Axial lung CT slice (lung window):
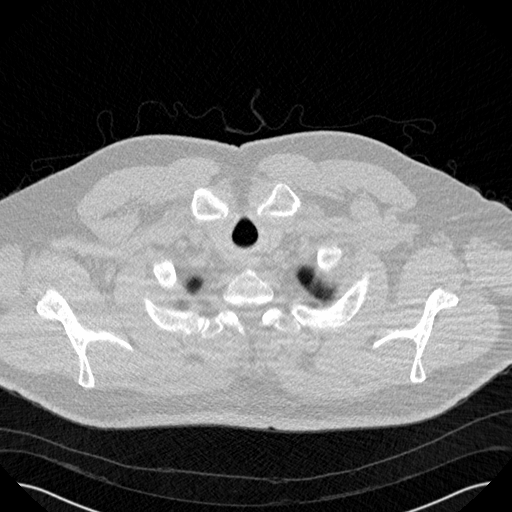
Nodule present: no